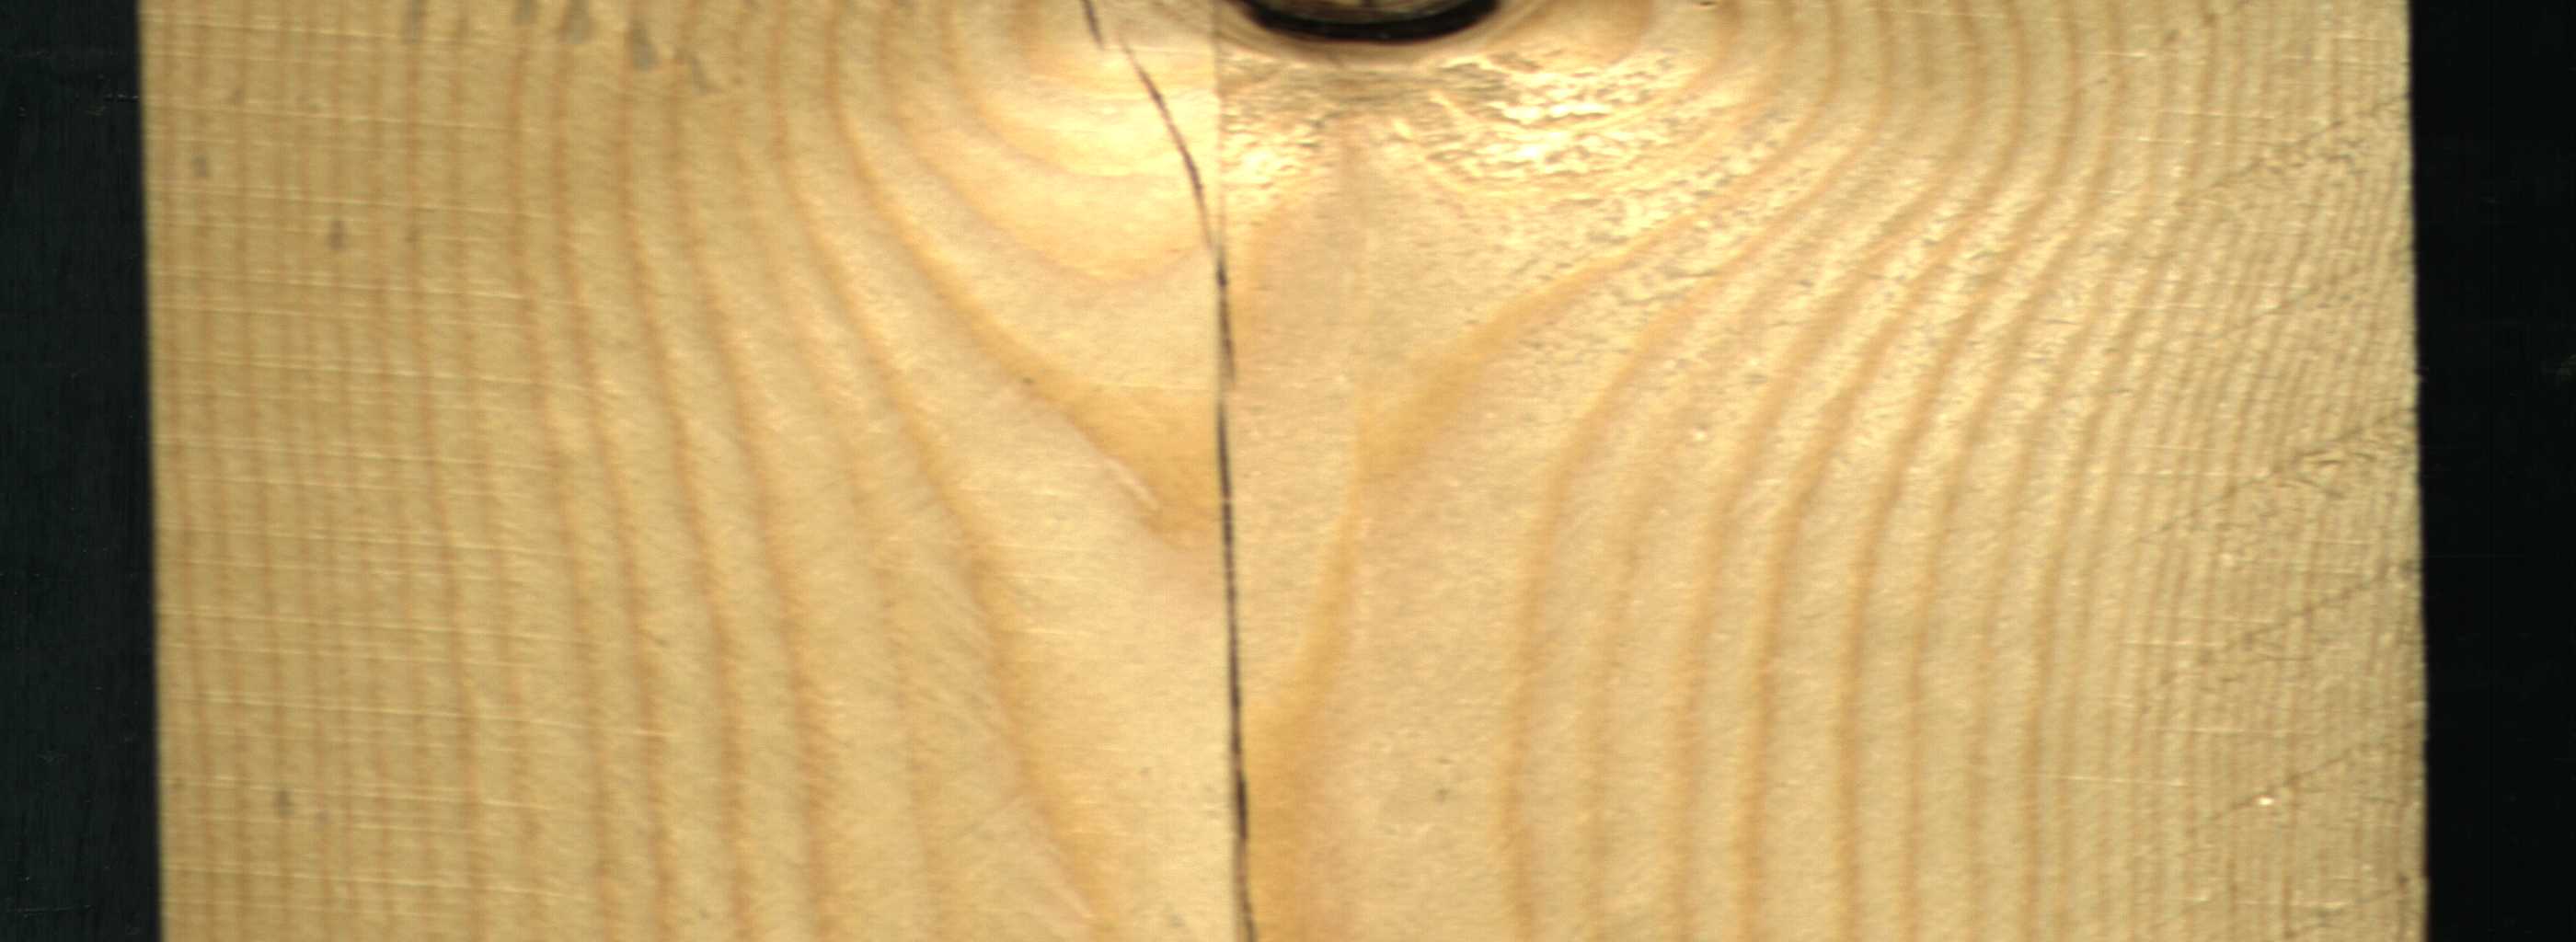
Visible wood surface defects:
Crack
Crack
Dead_Knot